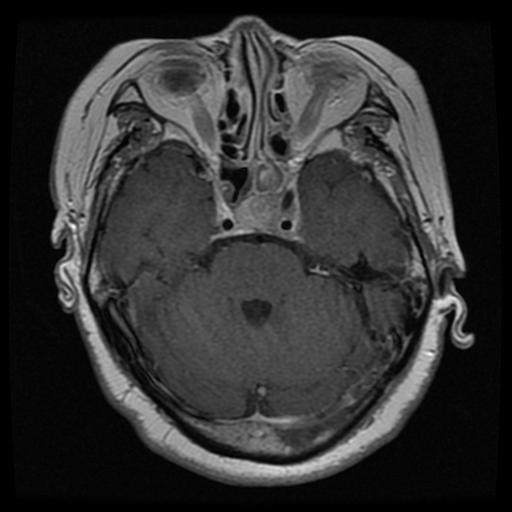
Label: pituitary